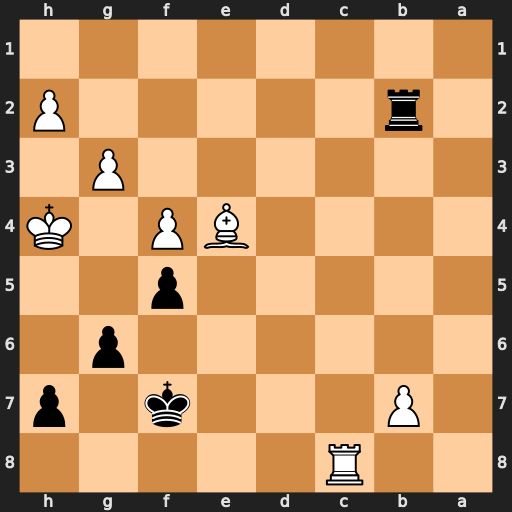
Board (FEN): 2R5/1P3k1p/6p1/5p2/4BP1K/6P1/1r5P/8
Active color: b
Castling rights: -
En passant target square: -
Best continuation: Rxh2+ Kg5 h6#